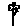
Label: flower